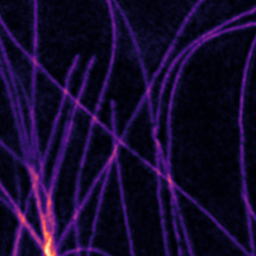
Label: Super-resolution Microtubules image